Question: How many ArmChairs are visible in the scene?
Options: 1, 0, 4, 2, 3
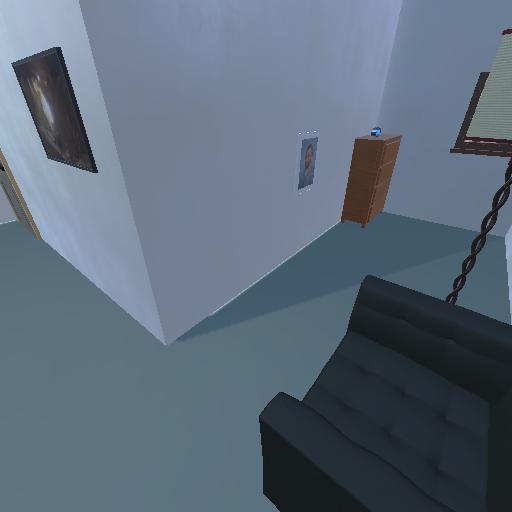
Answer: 1